Question: I'm following a tutorial on Vogella on how to work with JAX-RS to create RESTful web applications.
The trouble for me is that I am not able to import the dependencies through Maven. Is it possible?
When I try finding 'jsr311' or 'javax.ws.rs' as suggested <URL>, Maven doesn't seem to know it exists.

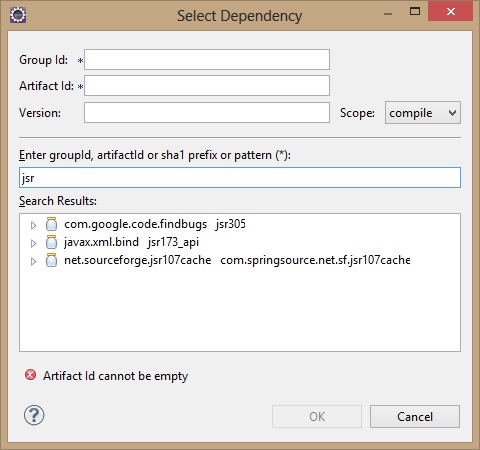
Answer: If you are satrting your project from scratch, it would be better to let maven generate your project for your using one of the that provides (More in the <URL> then you can easilly add the eclipse nature to the generated project using below command:
'''
mvn eclipse:eclipse -Dwtpversion=2.0
'''
, then import that project into your .
This method, will leave you out of poviding any dependencies related to as those are already mentioned in the archetype descriptor.
Otherwise, if you are already working on a project and you want to add the RESTful features (which assume is not true since you mentioned that you are following a tutorial), you will have to provide dependencies to yourself. All dependencies can be found <URL> but you would only need the 'jersey-server' one:
'''
<dependency>
<groupId>com.sun.jersey</groupId>
<artifactId>jersey-server</artifactId>
<version>1.18.1</version>
</dependency>
'''
As @Gimby stated, there is absolutely no sense in declareing the 'jsr311-api' alone, only if you are intending to provide a JSR implementation :)